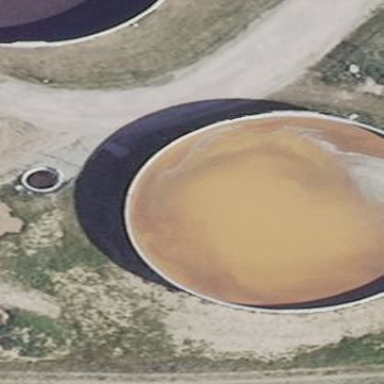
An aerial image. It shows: Storage tank with man-made structure.